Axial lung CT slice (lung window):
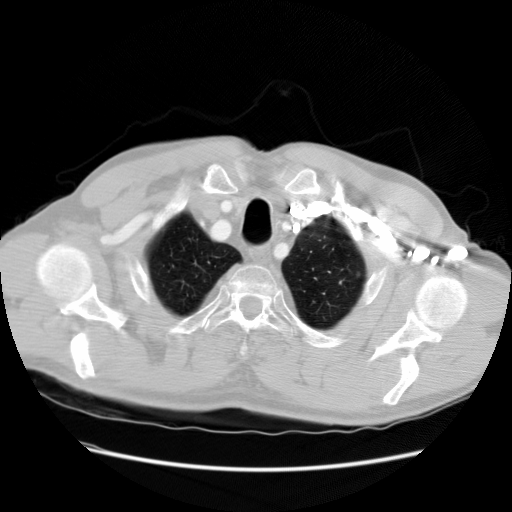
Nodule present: no